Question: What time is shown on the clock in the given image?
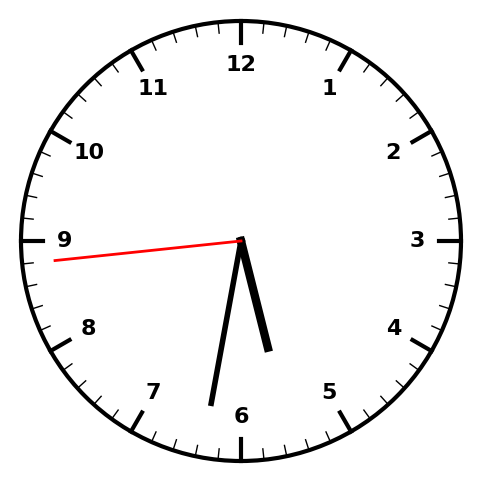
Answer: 05:31:44